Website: apple
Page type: payment
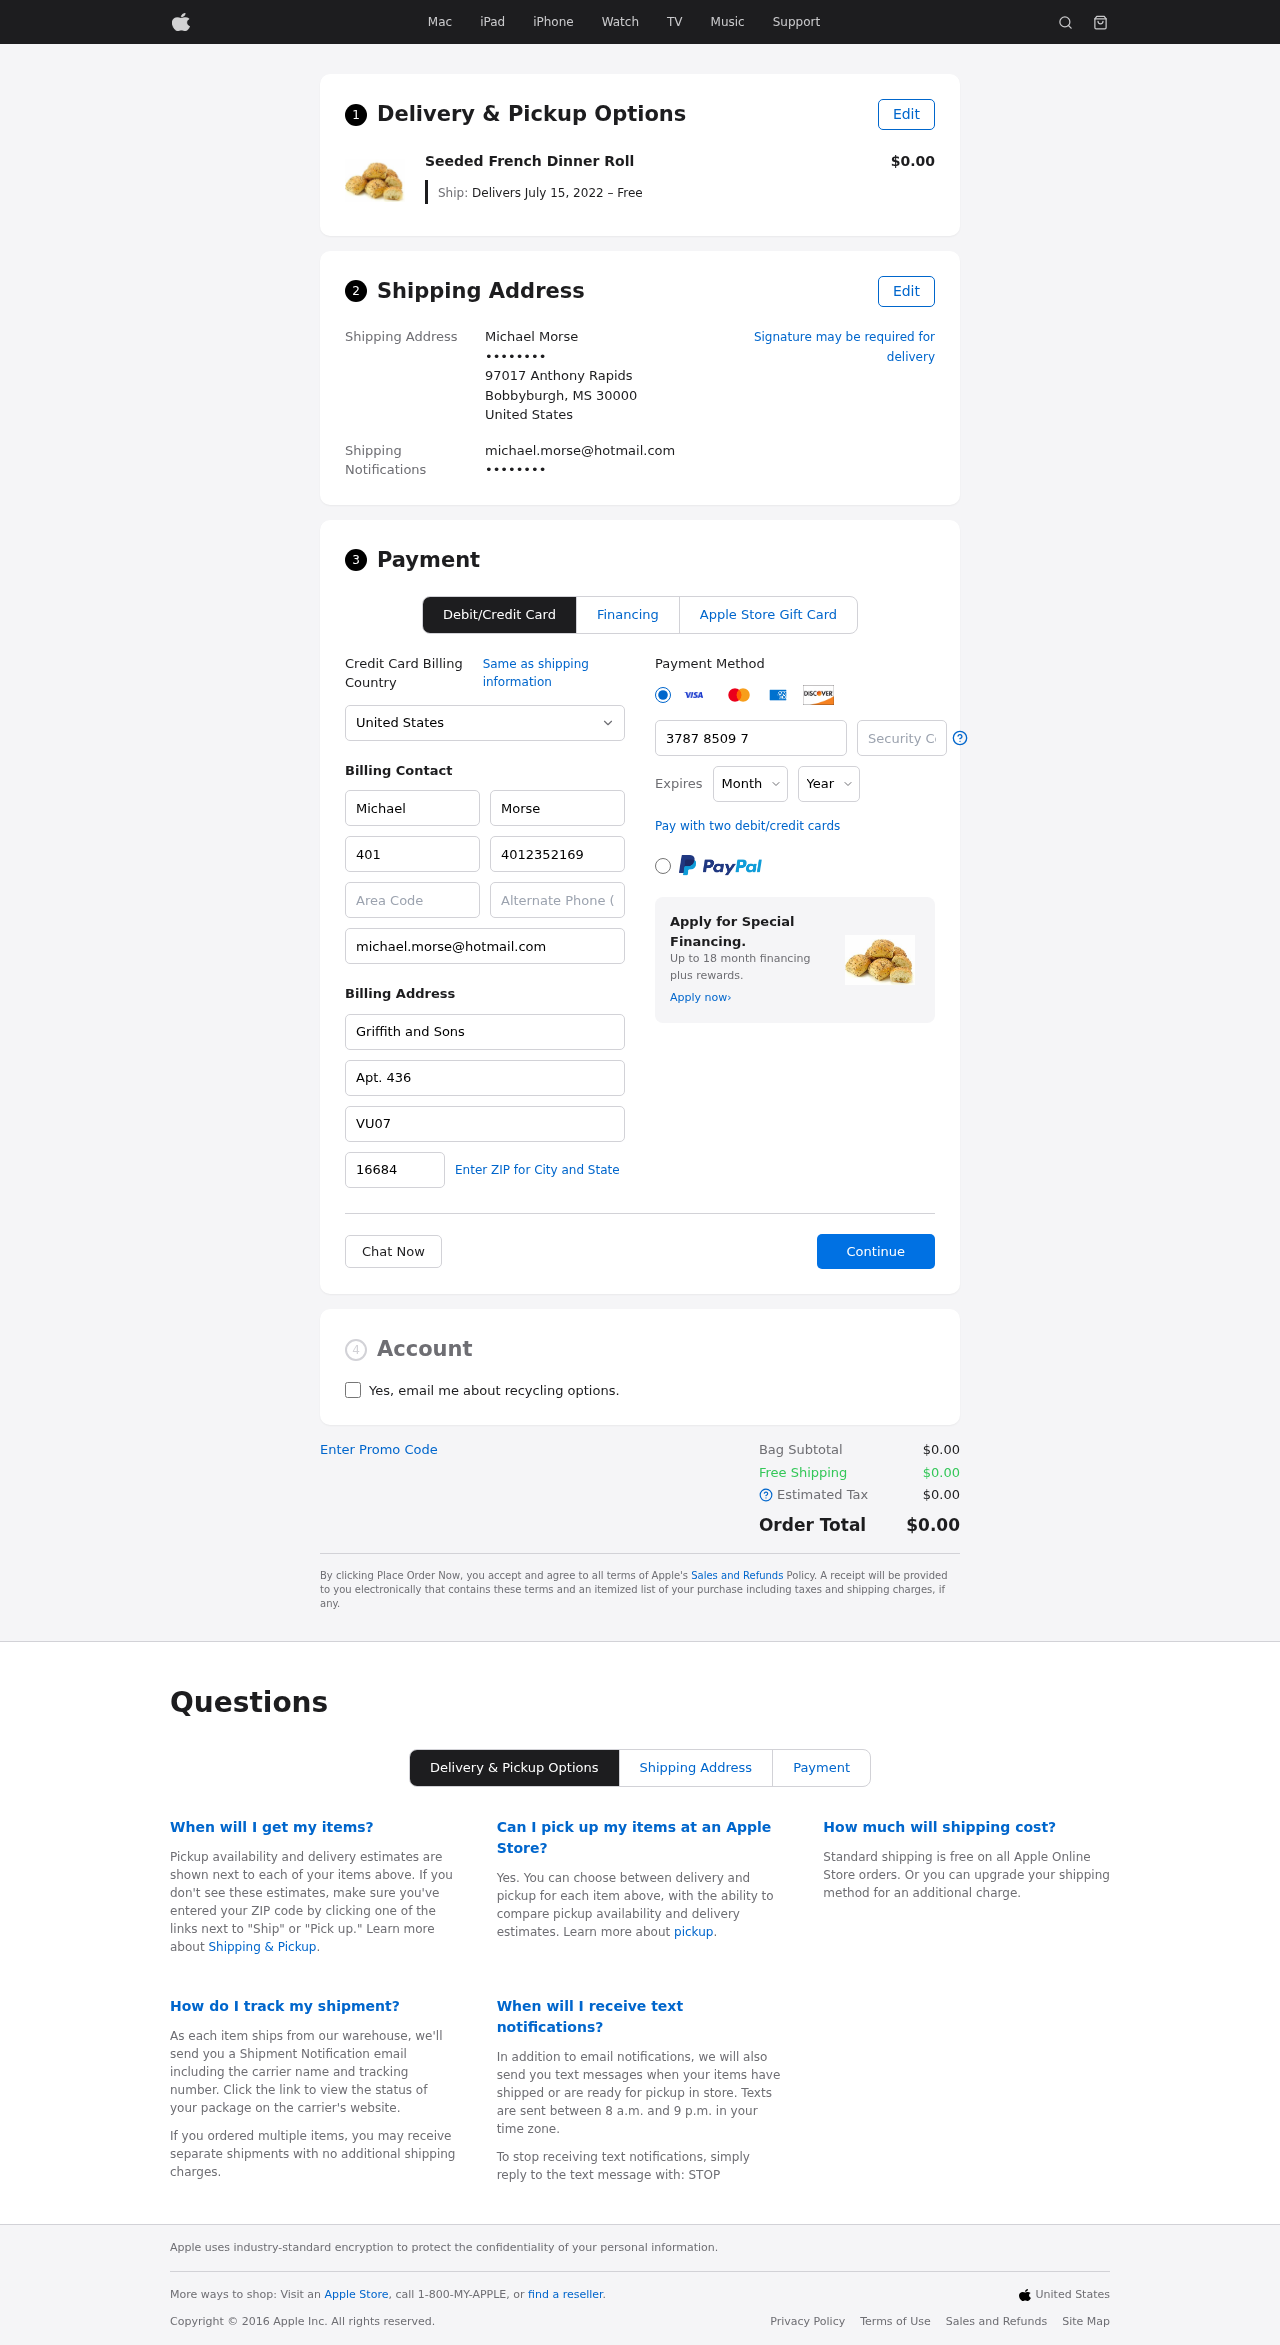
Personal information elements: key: PII_CARD_CVV
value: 2368
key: PII_CARD_EXPIRY_MONTH
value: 09
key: PII_CARD_EXPIRY_YEAR
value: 30
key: PII_CARD_NUMBER
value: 3787 8509 7787 915
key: PII_CITY_STATE_ZIP
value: Bobbyburgh, MS 30000
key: PII_COMPANY
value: Griffith and Sons
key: PII_COUNTRY
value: United States
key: PII_EMAIL
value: michael.morse@hotmail.com
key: PII_EMAIL2
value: michael.morse@hotmail.com
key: PII_FIRSTNAME
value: Michael
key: PII_FULLNAME
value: Michael Morse
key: PII_LASTNAME
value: Morse
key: PII_PHONE3
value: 4012352169
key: PII_PHONE_AREA
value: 401
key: PII_POSTCODE2
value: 16684
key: PII_SECURITY_CODE
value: VU07
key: PII_STREET
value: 97017 Anthony Rapids
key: PII_STREET2
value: Apt. 436
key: PII_PHONE
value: ••••••••
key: PII_PHONE2
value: ••••••••
Product elements: key: PRODUCT1_NAME
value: Seeded French Dinner Roll
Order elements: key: ORDER_DELIVERY_DATE
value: Delivers July 15, 2022 – Free
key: ORDER_SUBTOTAL
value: $0.00
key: ORDER_SHIPPING_COST
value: $0.00
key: ORDER_TAX
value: $0.00
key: ORDER_TOTAL
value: $0.00